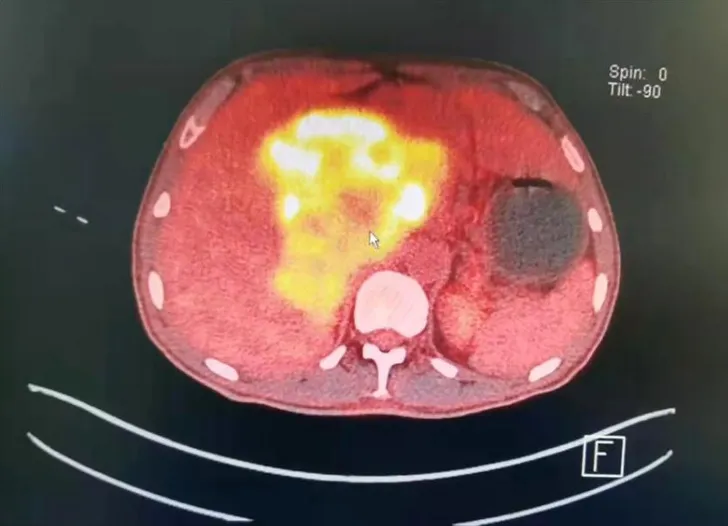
PET-CT, The paraganglioma was in the abdominal and retroperitoneal (liver and pancreatic) area. The interface size of the mass was approximately 148 mm * 100 mm, and the upper and lower diameter was approximately 155 mm.
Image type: radiology (pet)